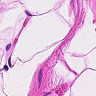
Metastatic tissue present: no